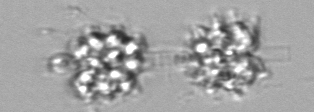
Label: Leptocylindrus_mediterraneus